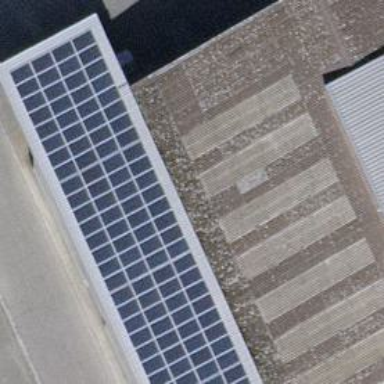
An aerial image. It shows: Solar power generator with photovoltaic panels.